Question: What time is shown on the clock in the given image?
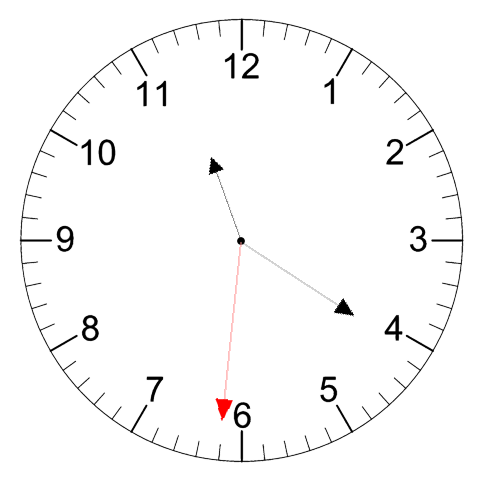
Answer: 11:20:31